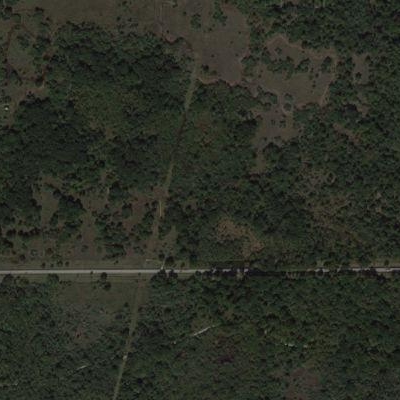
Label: eForest